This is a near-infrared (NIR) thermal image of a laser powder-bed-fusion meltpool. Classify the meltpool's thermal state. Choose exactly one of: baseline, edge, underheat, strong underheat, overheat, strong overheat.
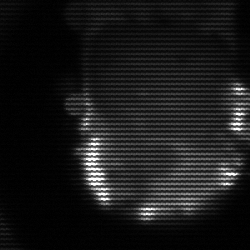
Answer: baseline